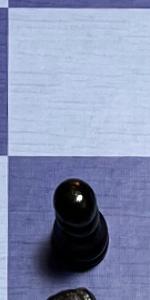
Label: Pawn_Black